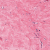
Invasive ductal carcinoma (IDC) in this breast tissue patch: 0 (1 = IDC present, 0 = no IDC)